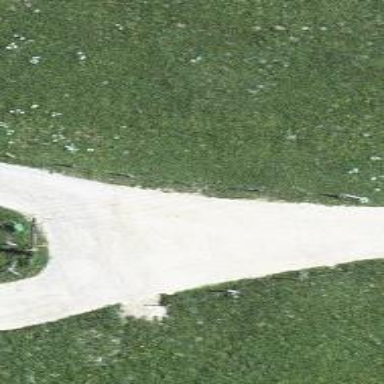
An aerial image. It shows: Gravel track with grade 2 quality.